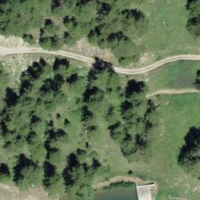
EUNIS habitat code: 44
Species observed at this site:
Oxytropis campestris
Aster alpinus
Saxifraga paniculata
Carpocoris melanocerus